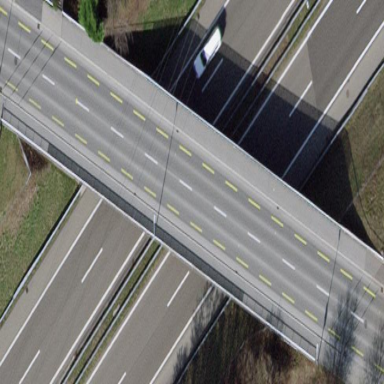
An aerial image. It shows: Bridge with beam structure.